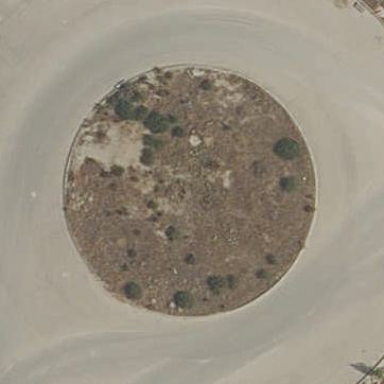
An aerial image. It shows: Roundabout on residential road.